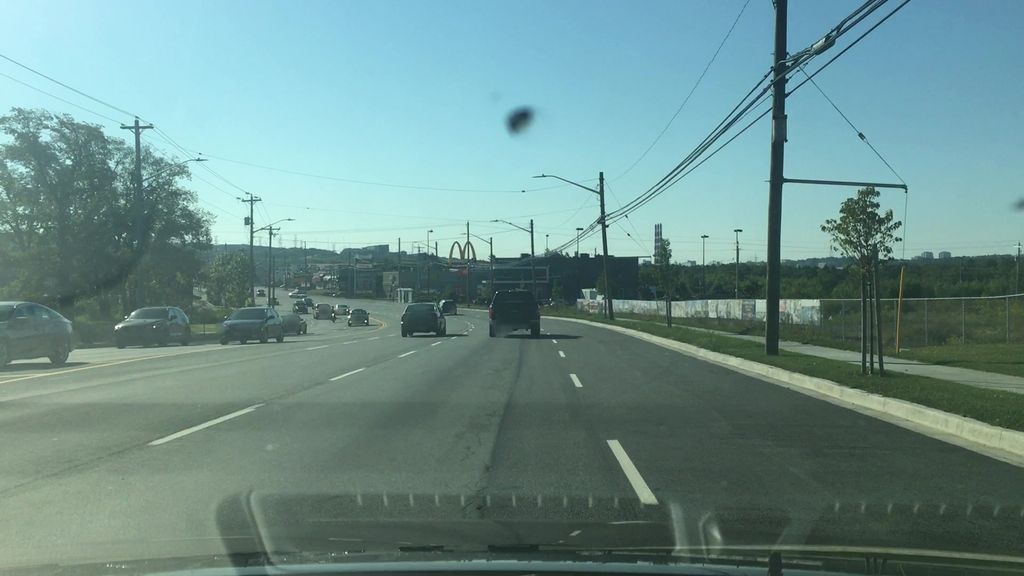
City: halifax